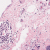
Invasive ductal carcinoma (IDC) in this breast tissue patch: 1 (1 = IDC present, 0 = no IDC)